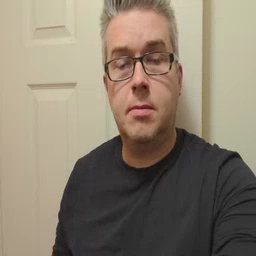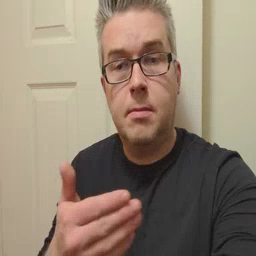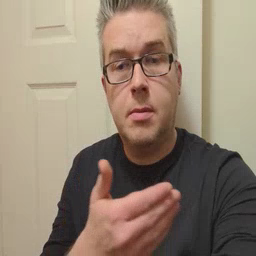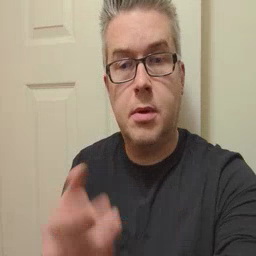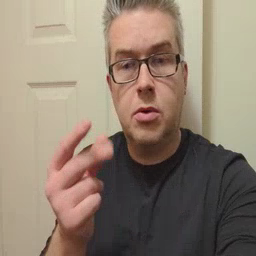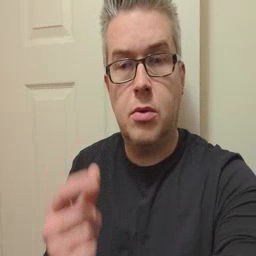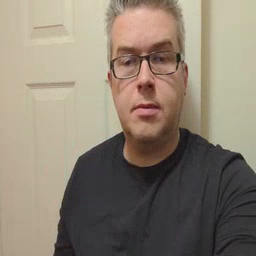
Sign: puppy